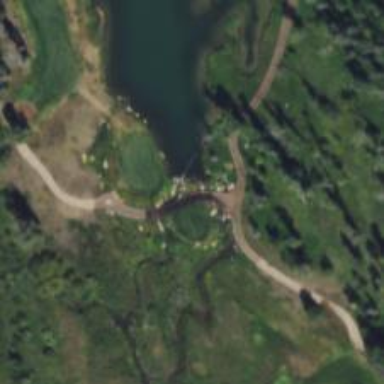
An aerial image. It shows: Path designated for golf carts.